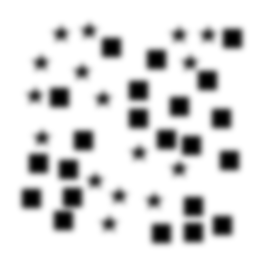
Squares: 22
Triangles: 0
Stars: 16
Total shapes: 38